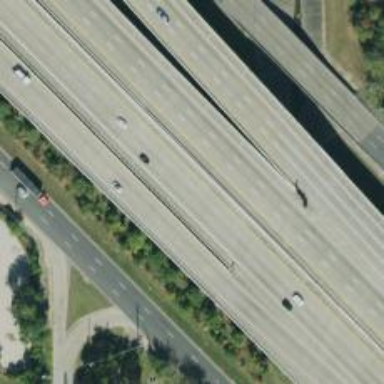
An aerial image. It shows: Viaduct bridge on motorway.